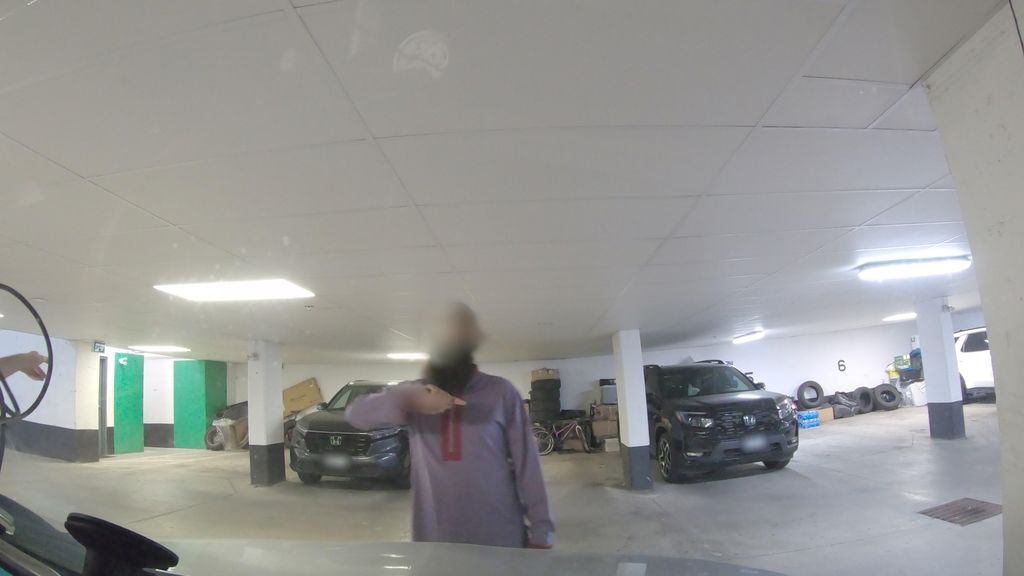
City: toronto